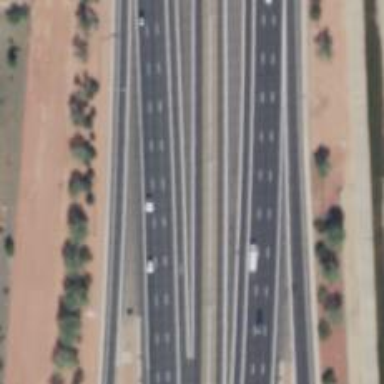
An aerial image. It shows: Asphalt motorway link.